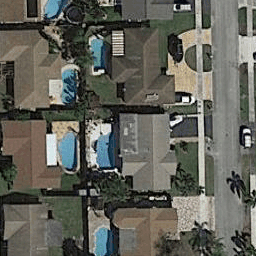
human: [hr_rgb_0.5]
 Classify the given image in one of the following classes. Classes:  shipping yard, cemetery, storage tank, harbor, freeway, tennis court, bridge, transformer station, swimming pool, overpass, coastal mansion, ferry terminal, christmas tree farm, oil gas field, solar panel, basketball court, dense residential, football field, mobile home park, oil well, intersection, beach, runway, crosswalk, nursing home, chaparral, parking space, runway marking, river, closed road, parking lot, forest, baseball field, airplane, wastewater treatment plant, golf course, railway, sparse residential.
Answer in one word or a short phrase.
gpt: dense residential